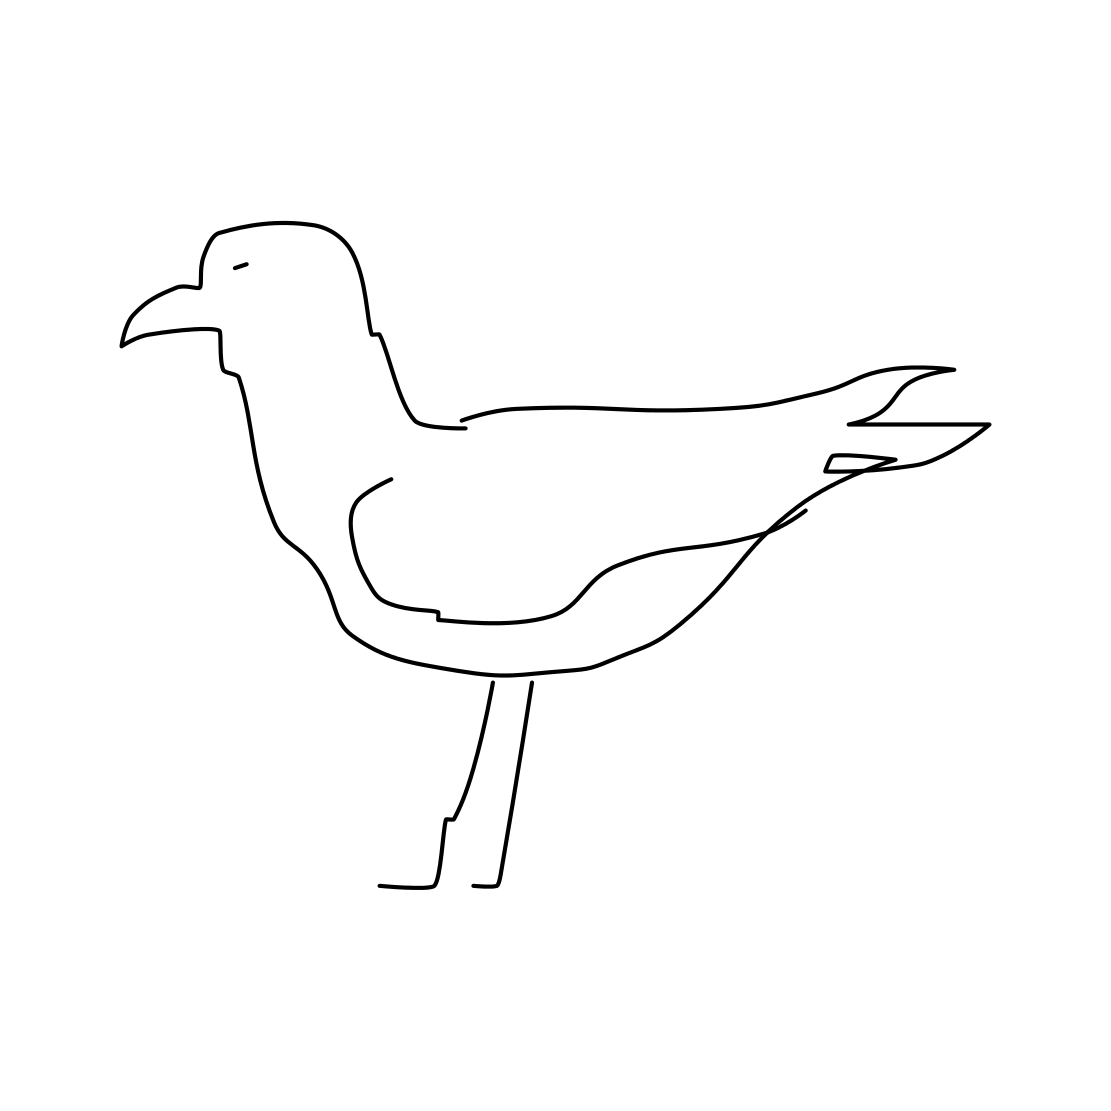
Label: seagull